Question: Count the number of objects in the diagram.
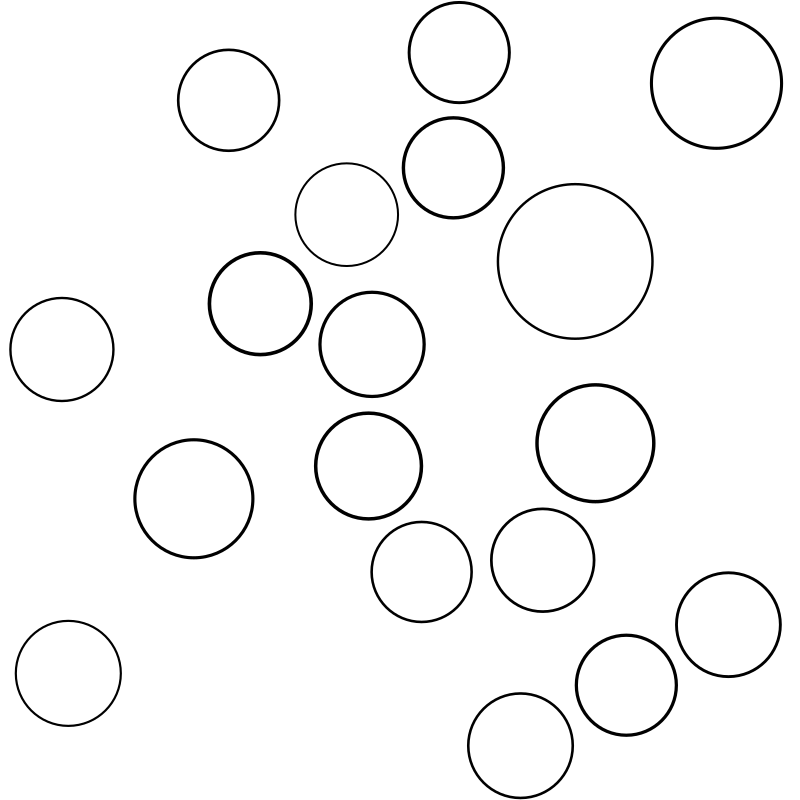
Answer: 18